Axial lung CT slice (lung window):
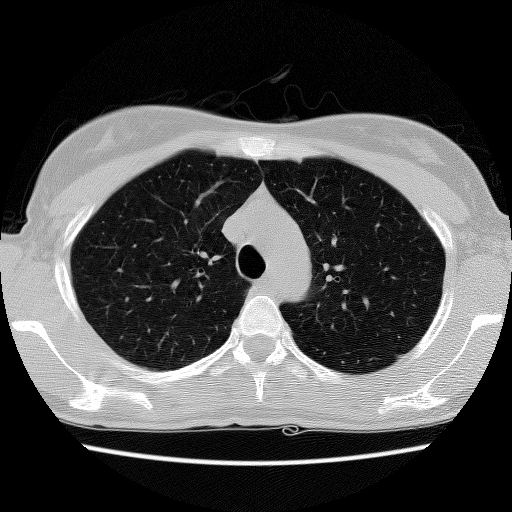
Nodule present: no